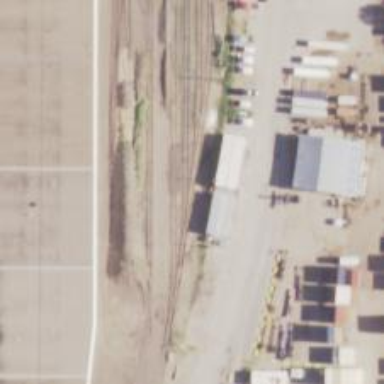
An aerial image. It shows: Abandoned railway yard.